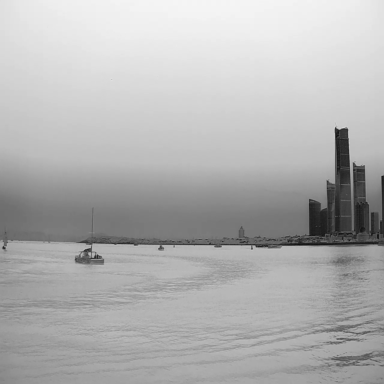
There is a container_ship in the infrared image.